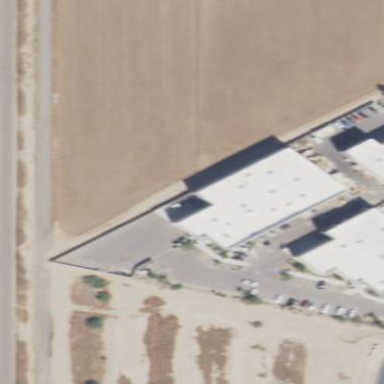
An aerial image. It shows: Commercial building.